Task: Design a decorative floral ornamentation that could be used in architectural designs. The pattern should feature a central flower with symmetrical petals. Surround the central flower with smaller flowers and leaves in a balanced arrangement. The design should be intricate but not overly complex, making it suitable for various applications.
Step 492:
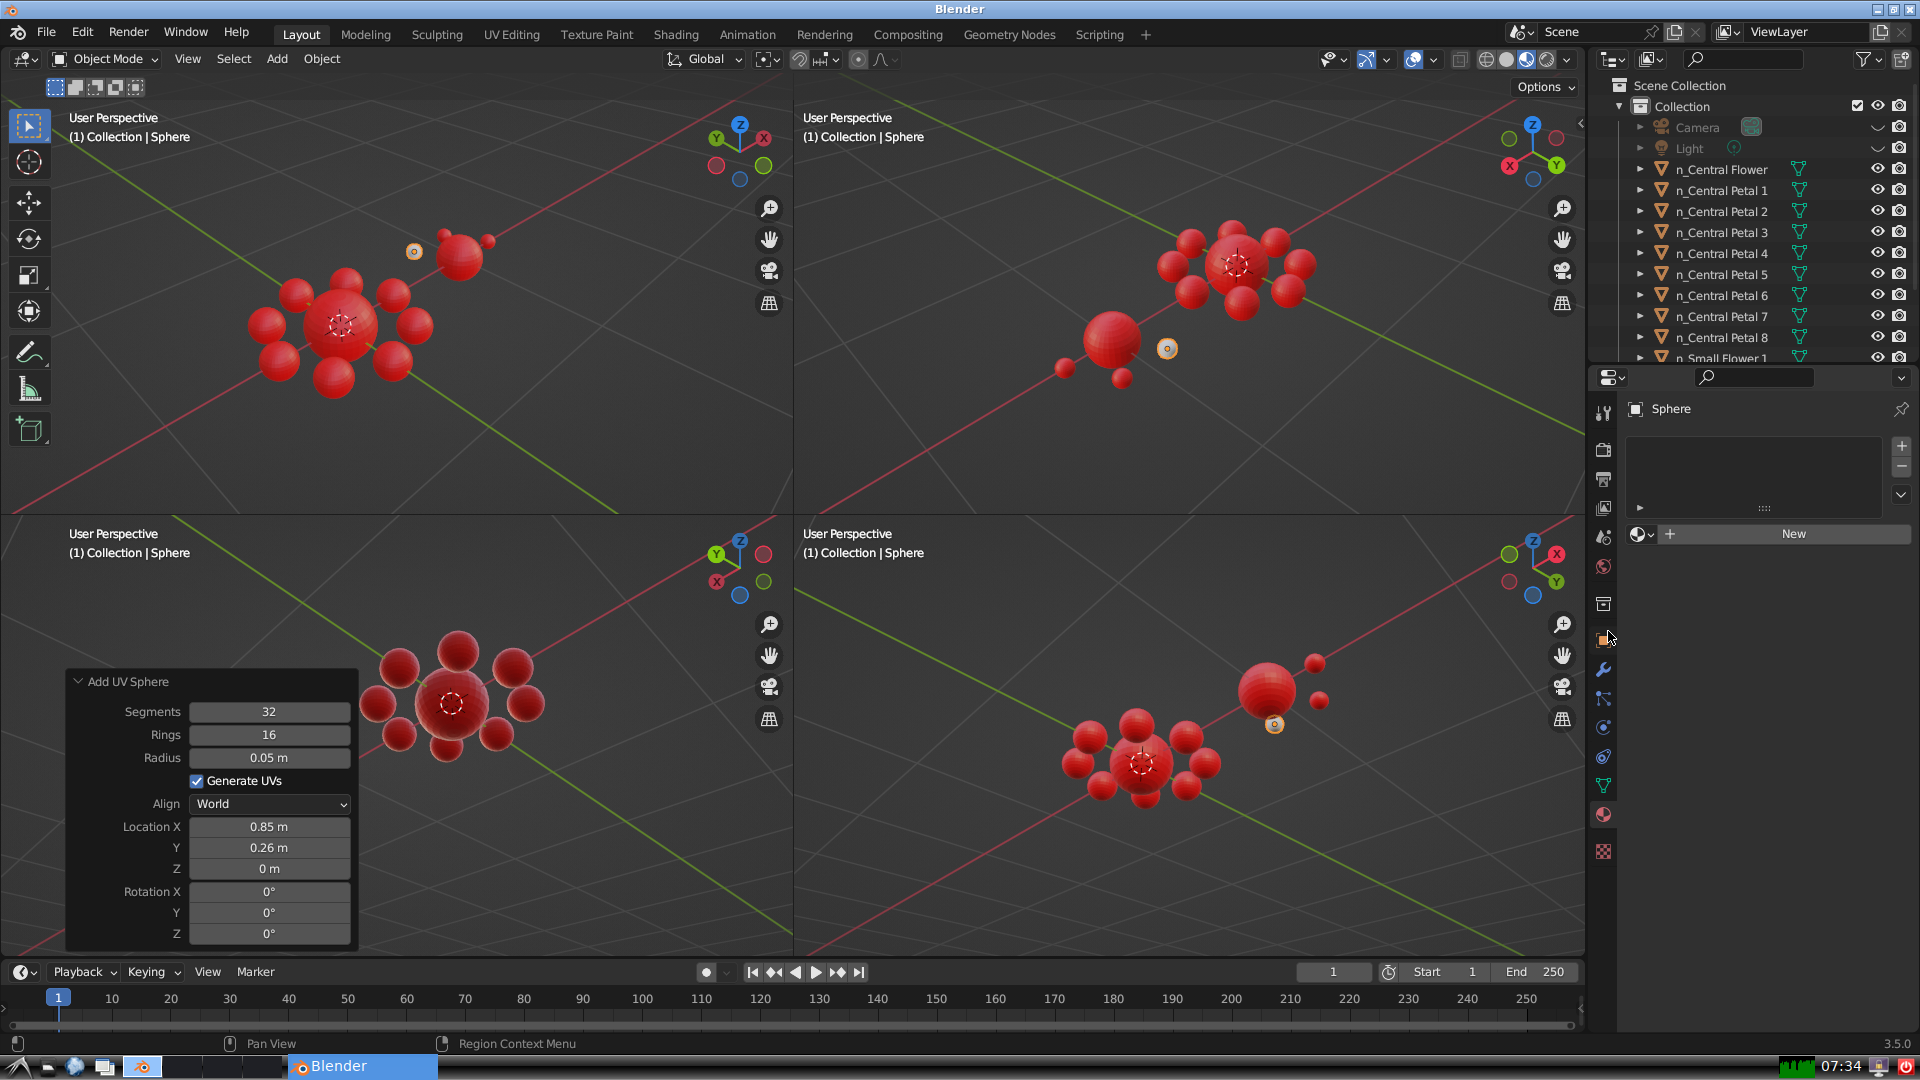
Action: click: no